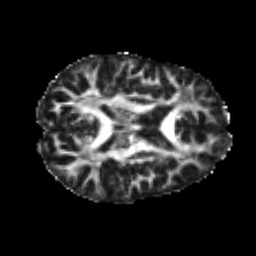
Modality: FA
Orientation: axial
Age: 22
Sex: male
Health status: healthy
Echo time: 0.074 s